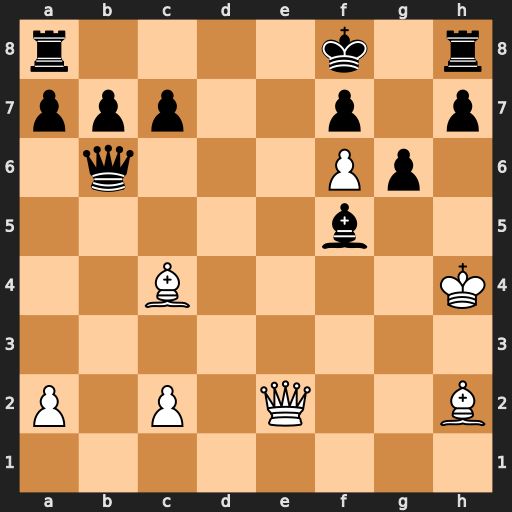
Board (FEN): r4k1r/ppp2p1p/1q3Pp1/5b2/2B4K/8/P1P1Q2B/8
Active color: w
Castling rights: -
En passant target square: -
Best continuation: Qe7+ Kg8 Qxf7#